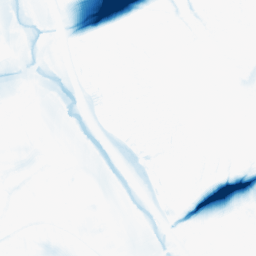
Category: morphological
Decomposition family: morphological_ellipse
Decomposition parameters: operation: closing
width: 50
height: 20
Upsampling method: lanczos
Upsampling parameters: scale: 4
Upsampling scale: 4